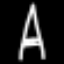
Label: The Eiffel Tower